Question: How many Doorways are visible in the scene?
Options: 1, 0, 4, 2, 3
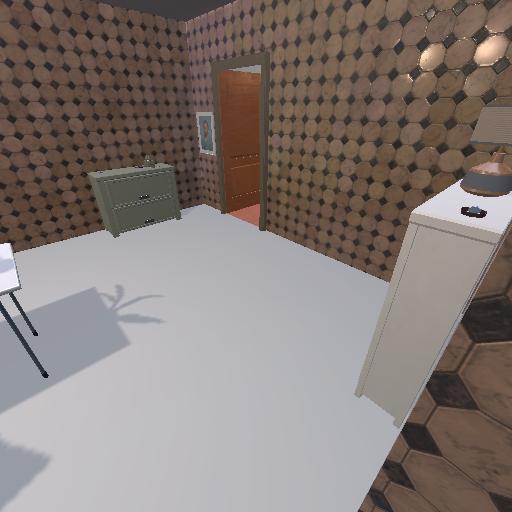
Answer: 1